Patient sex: M
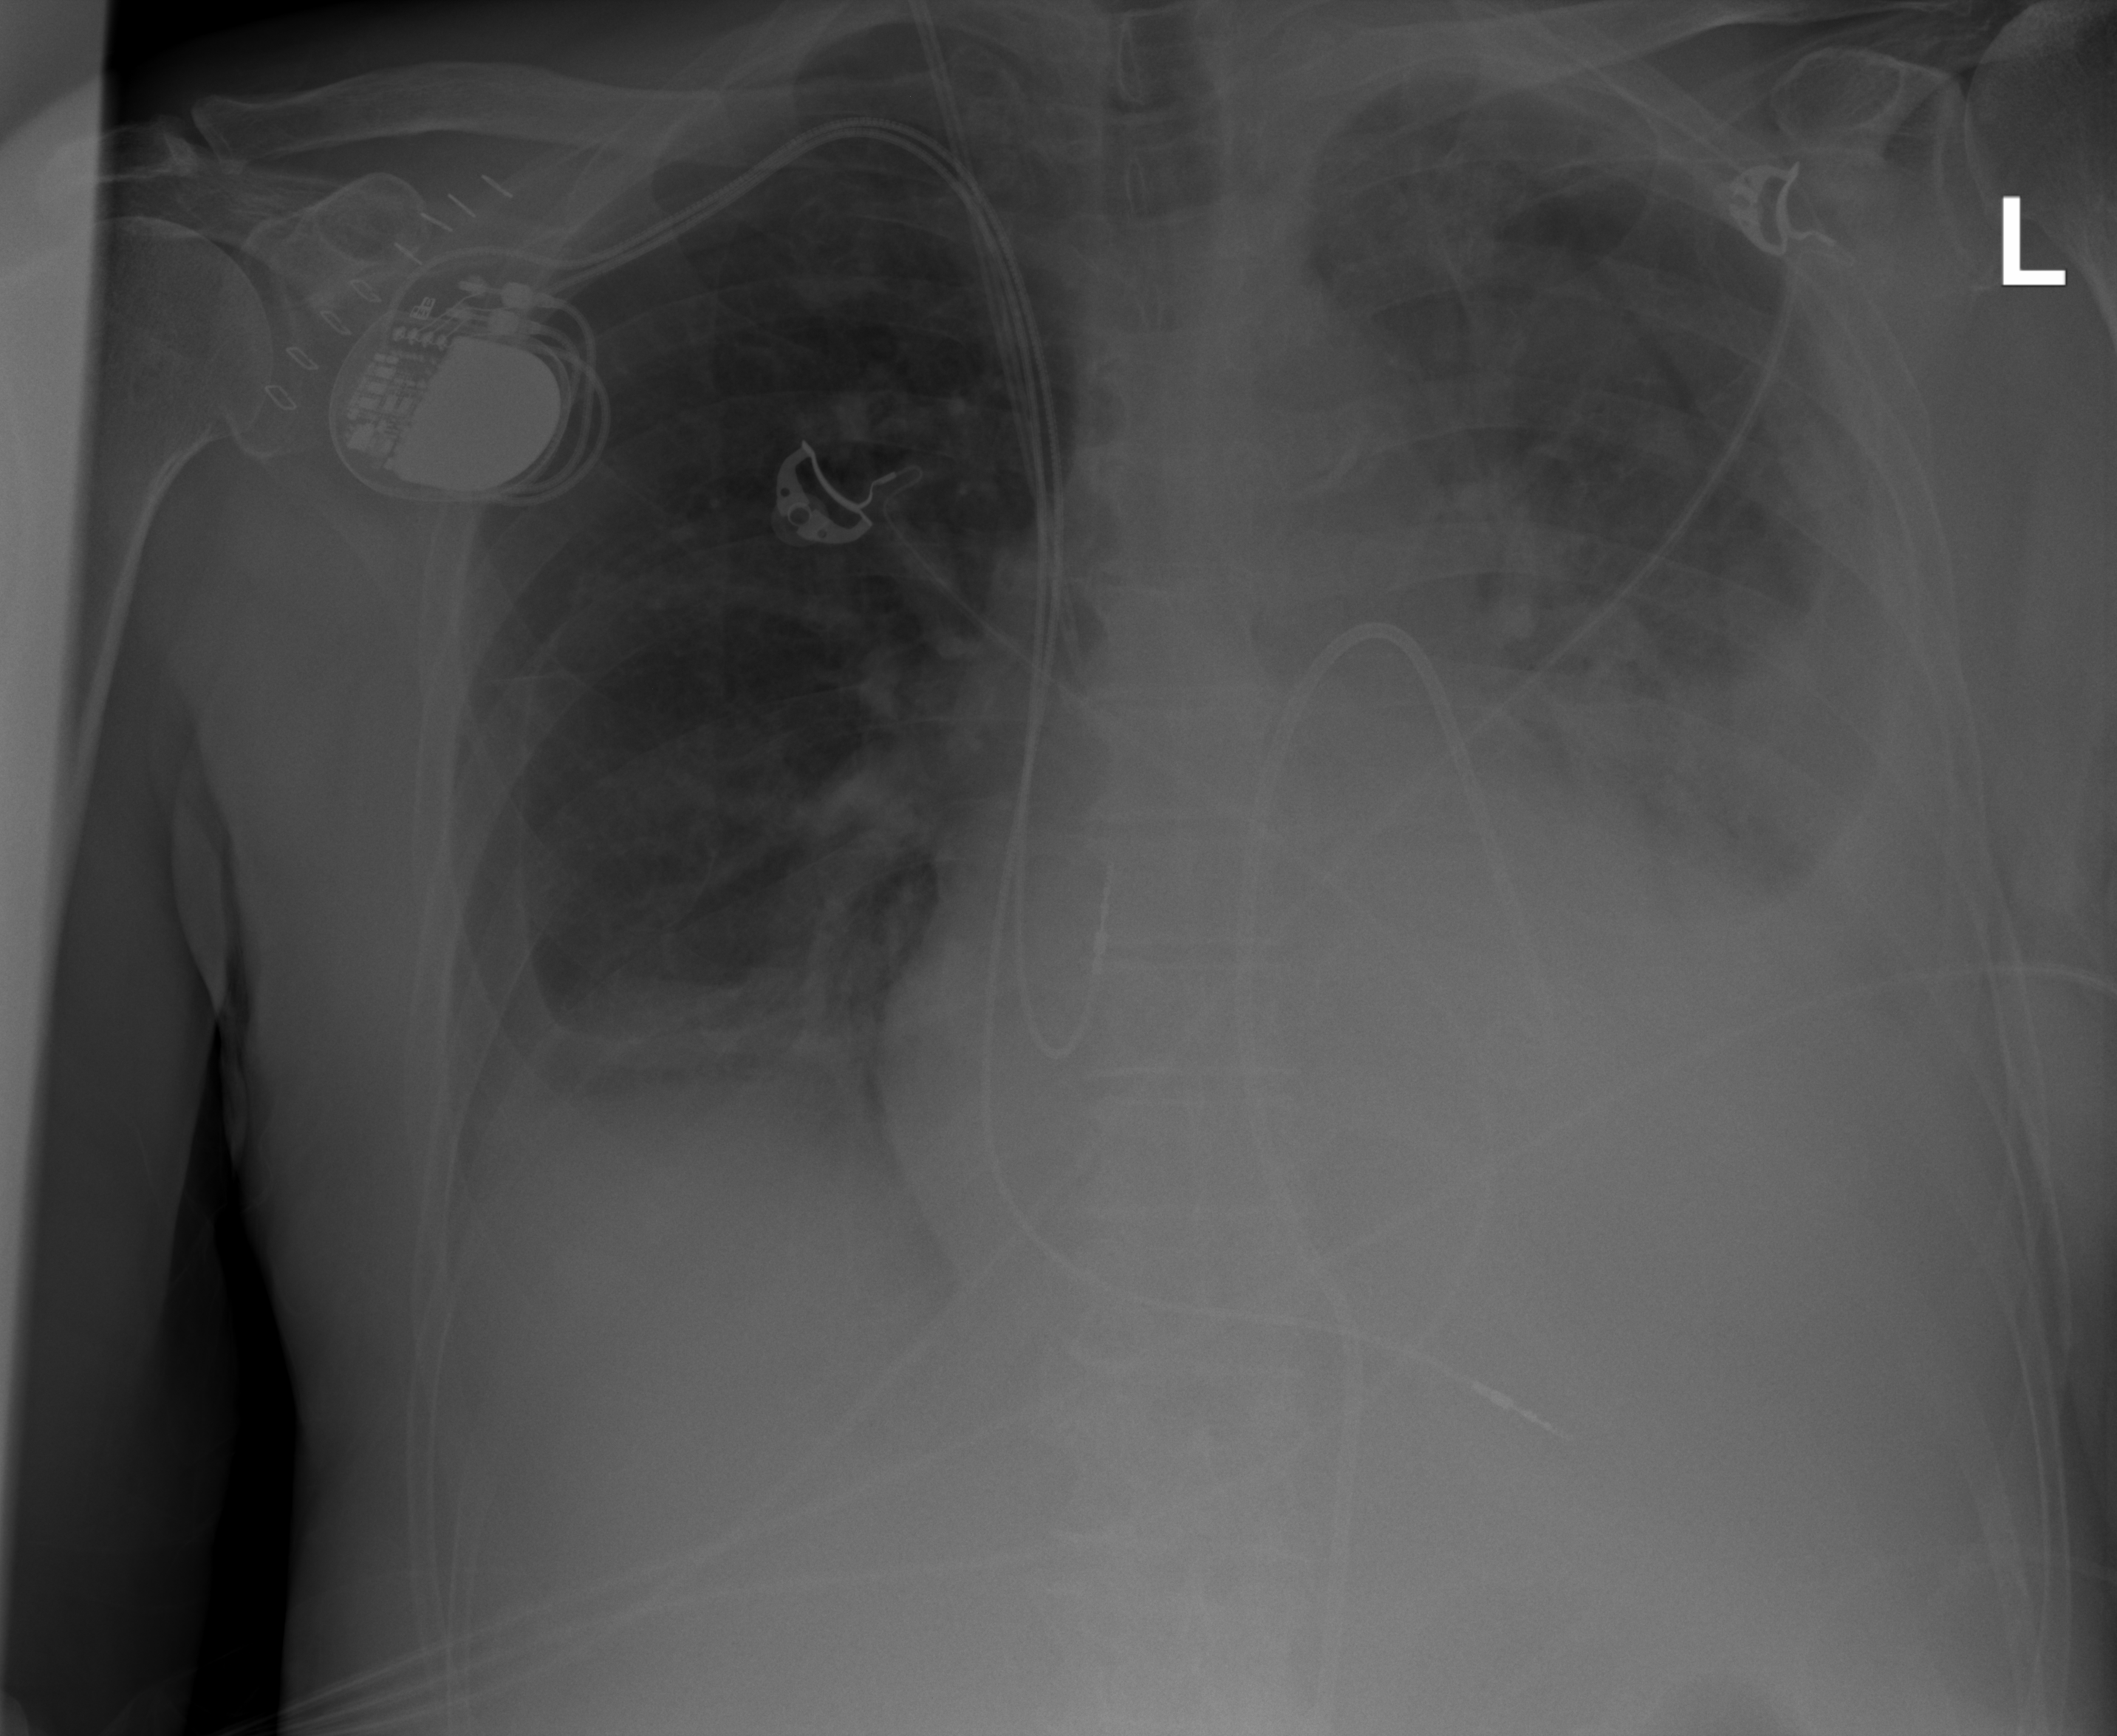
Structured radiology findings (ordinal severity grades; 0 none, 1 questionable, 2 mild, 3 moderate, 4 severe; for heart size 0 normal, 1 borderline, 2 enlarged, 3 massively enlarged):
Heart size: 2
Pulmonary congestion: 2
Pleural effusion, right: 2
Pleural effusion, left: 3
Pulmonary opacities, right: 0
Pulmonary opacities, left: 0
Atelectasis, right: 2
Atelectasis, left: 2